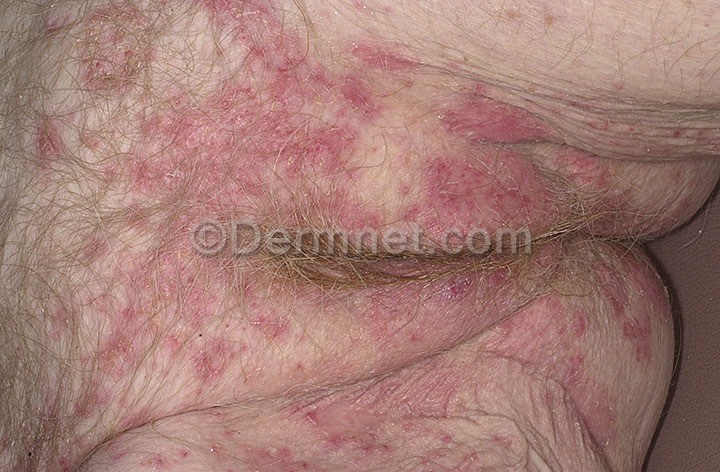
Disease: Tinea Ringworm Candidiasis and other Fungal Infections